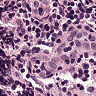
Metastatic tissue present: no